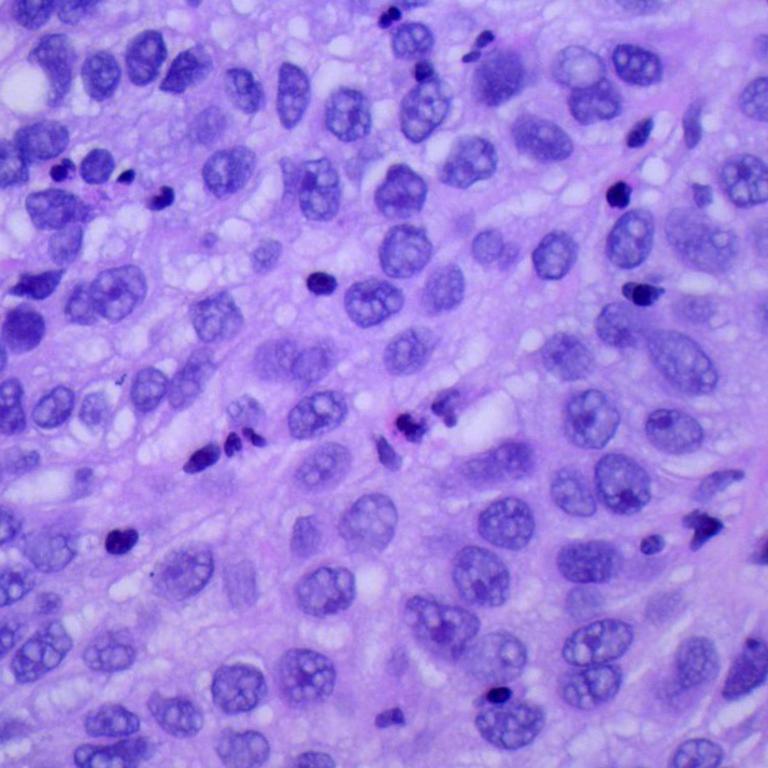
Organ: lung
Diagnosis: squamous carcinomas